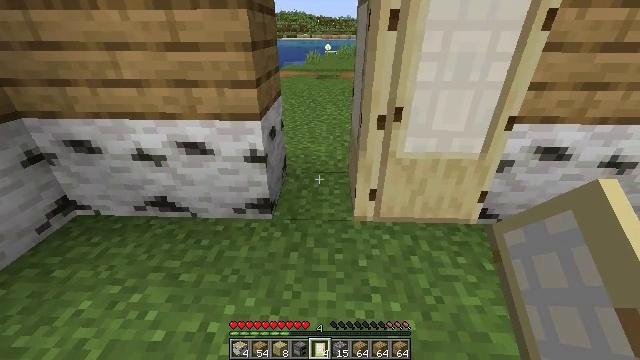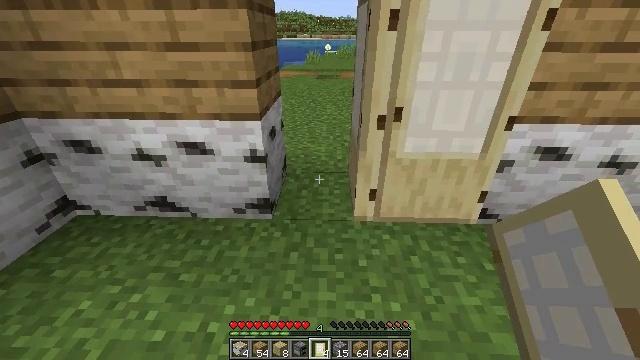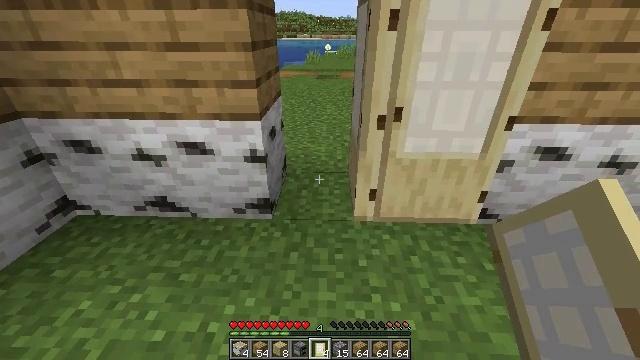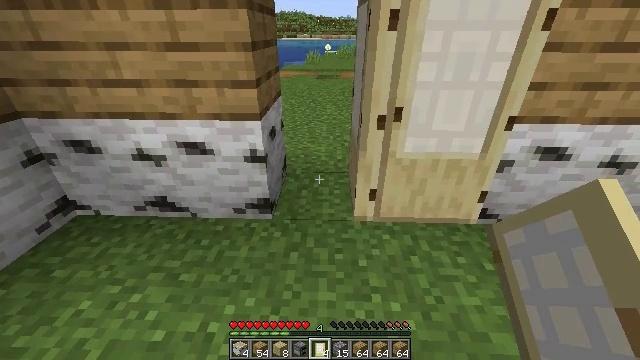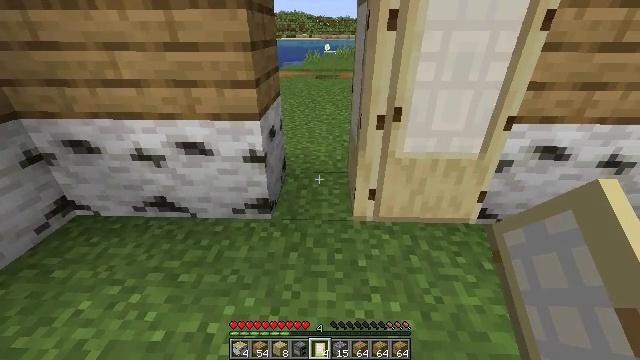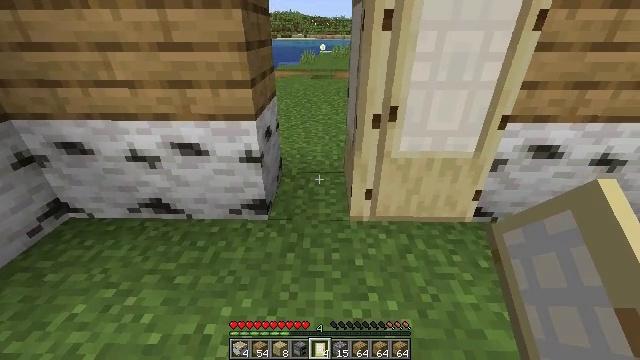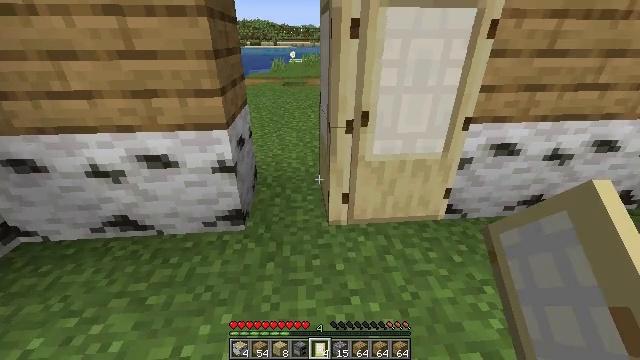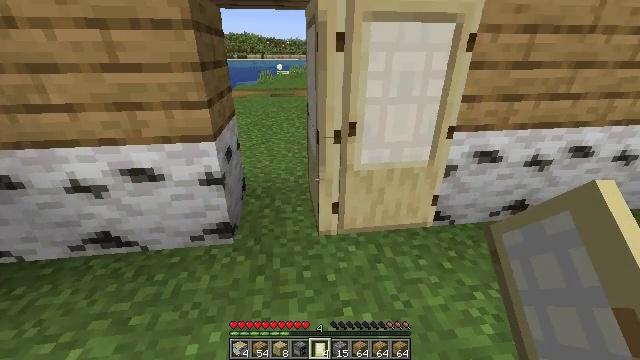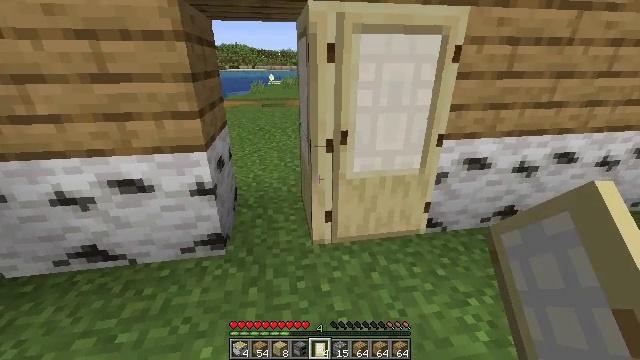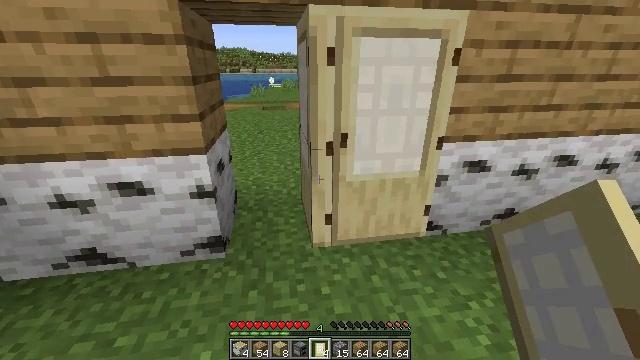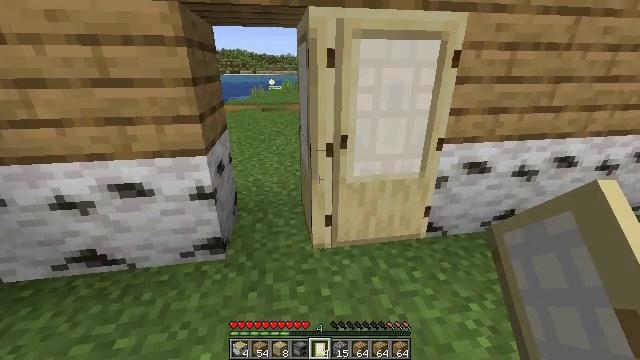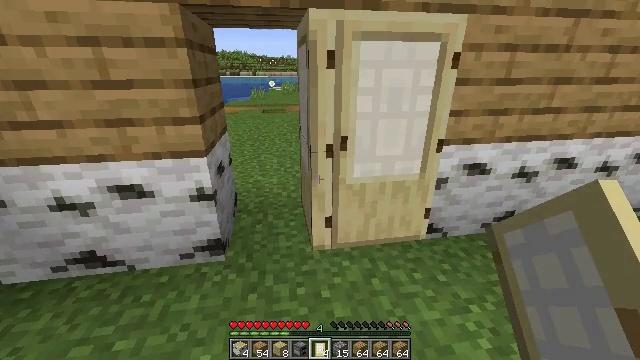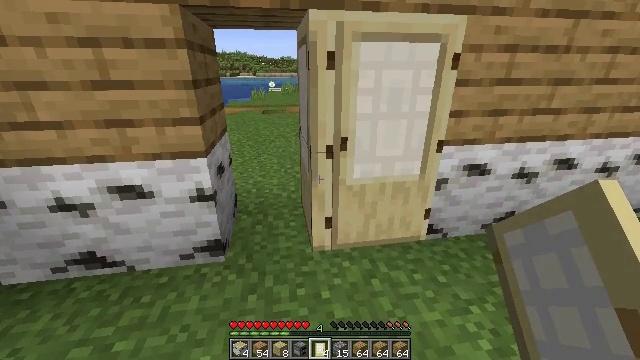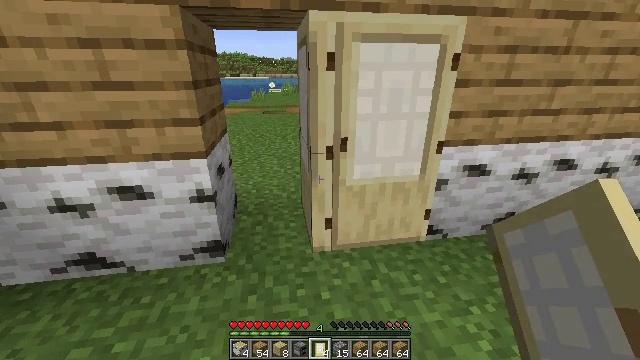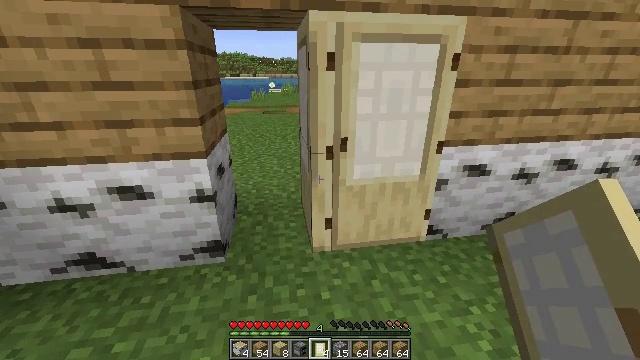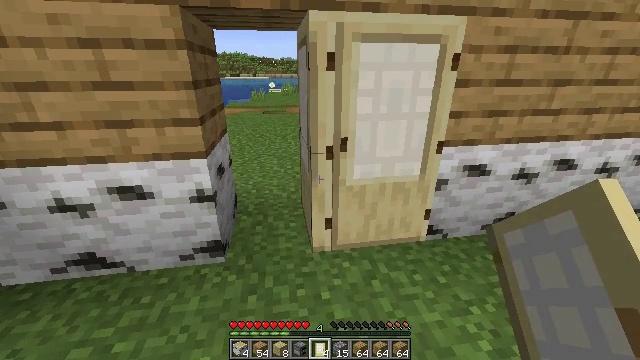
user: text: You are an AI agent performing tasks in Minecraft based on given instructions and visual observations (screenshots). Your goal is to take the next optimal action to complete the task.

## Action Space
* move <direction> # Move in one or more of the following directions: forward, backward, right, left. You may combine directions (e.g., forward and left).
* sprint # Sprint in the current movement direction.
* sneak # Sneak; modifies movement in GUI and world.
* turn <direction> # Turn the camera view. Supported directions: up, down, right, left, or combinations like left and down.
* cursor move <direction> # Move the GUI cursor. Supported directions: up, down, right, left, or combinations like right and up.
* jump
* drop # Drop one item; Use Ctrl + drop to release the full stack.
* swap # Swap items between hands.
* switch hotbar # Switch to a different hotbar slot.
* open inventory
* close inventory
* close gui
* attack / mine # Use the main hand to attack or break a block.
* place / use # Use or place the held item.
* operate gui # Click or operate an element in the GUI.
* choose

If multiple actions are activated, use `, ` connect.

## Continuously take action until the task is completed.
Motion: motion action
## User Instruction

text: Break the birch door to remove it.
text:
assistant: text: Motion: no_op
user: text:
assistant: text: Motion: no_op
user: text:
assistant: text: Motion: no_op
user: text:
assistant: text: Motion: no_op
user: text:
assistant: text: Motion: no_op
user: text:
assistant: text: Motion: turn right and up
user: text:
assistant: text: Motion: turn right and up
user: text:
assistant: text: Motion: turn right and up
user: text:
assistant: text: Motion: no_op
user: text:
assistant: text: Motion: no_op
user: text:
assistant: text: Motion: no_op
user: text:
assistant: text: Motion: no_op
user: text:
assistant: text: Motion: no_op
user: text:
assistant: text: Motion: no_op
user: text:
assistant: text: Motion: no_op
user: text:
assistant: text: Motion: no_op
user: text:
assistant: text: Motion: attack / mine
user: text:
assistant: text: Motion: attack / mine
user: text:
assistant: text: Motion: attack / mine
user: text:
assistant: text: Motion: attack / mine
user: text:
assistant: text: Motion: attack / mine
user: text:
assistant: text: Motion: attack / mine
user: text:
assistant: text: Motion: attack / mine
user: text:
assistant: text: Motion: attack / mine
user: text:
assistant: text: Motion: attack / mine
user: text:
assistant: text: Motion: attack / mine
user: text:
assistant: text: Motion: attack / mine
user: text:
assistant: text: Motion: attack / mine
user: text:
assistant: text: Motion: attack / mine
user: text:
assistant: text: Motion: attack / mine